Question: i am using casperJS to import files, and below is the HTML script and picture of the dialogue box

'''
<div class="container">
<p>Import notebooks from another GitHub instance.</p>
<p>Currently import does not preserve history.</p>
<p>
source repo api url:
<input id="import-source" class="form-control-ext" type="text" value="https://api.github.com" style="width:100%;">
</p>
<p>
notebooks:
<br>
<textarea id="import-gists" class="form-control-ext" form="port" cols="30" rows="10" style="height: 20%;width: 50%;max-width: 100%"></textarea>
</p>
<p>
prefix (e.g.
<code>folder/</code>
to put notebooks in a folder):
<input id="import-prefix" class="form-control-ext" type="text" style="width:100%;">
</p>
</div>
'''
the scenario is i need to enter notebook's ID in notebooks field and click on import. And below is the casperJS code which i have used
'''
casper.then(function(){
this.click({type:'xpath', path:".//*[@id='rcloud-navbar-menu']/li[3]/a"});
if(this.test.assertVisible('#import_notebooks'),"Import external notebook is visible")
{
this.click('#import_notebooks');
}else
{
console.log('Import external notebook is not visible');
}
this.wait(2000);
});
casper.then(function(){
this.sendKeys({type:'css',path:"#import-gists"}, notebookID);
this.click('.btn.btn-primary');
});
'''
The dialogue box opens but not able to enter text in notebooks field.
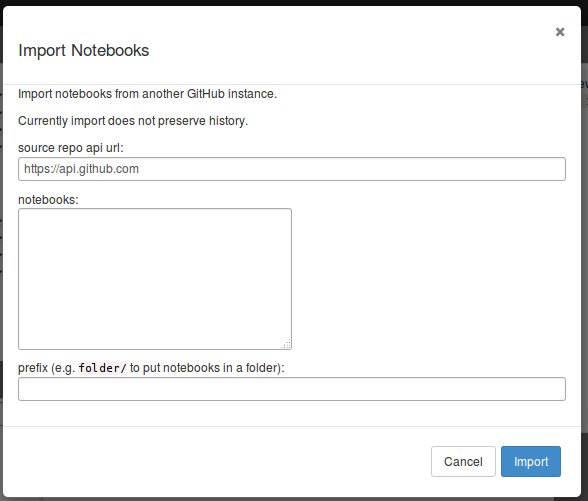
Answer: It is weird to answer my own question but found the solution.
'''
casper.then(function () {
this.evaluate(function() { $('#import_notebooks').click(); });
this.echo('opened import notebooks dialog');
this.wait(2000);
this.evaluate(function() { $('#import-gists').val('importing Notebook ID'); });
this.echo('inputted notebook name');
this.wait(2000);
this.evaluate(function() { $('#import-prefix').val('Prefix name/'); });
this.echo('inputted prefix');
this.wait(2000);
this.evaluate(function() { $('#import-notebooks-dialog span.btn-primary').click(); });
});
'''